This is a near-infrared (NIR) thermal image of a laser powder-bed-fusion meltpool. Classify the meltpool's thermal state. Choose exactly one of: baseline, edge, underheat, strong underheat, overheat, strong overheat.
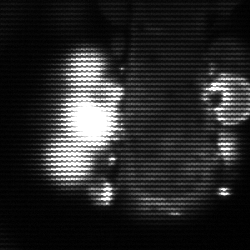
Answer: strong underheat